Question: I am trying to use 'CFNetwork' in my app so I tried adding 'CFNetwork.framework' from the 'Edit Target' dialog in Xcode.
The interesting thing is that 'CFNetwork' is not visible in the dialog box at all.
Am I missing anything? Do I have to add/install 'CFNetwork' in some other way?
Screenshot -

Thanks in advance.
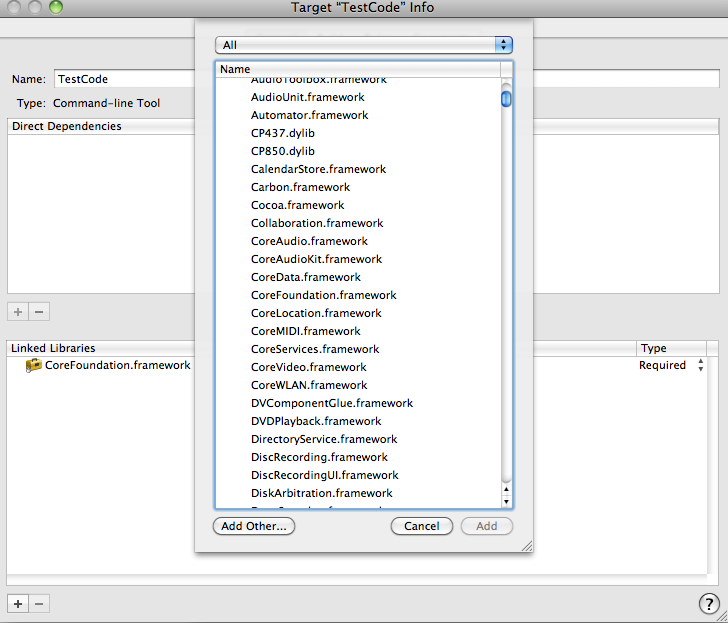
Answer: CFNetwork is part of CoreServices.framework, so you should add CoreServices. The definitive tool to find this out is to use search in Xcode's documentation viewer. (Almost) each documentation page includes the relevant Framework header.